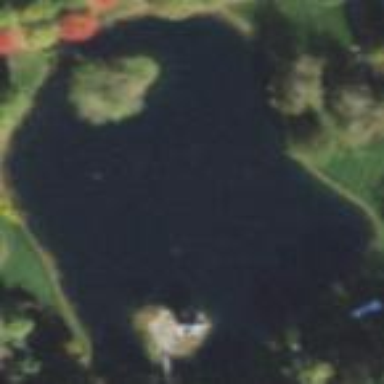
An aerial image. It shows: Serene pond surrounded by nature.